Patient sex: M
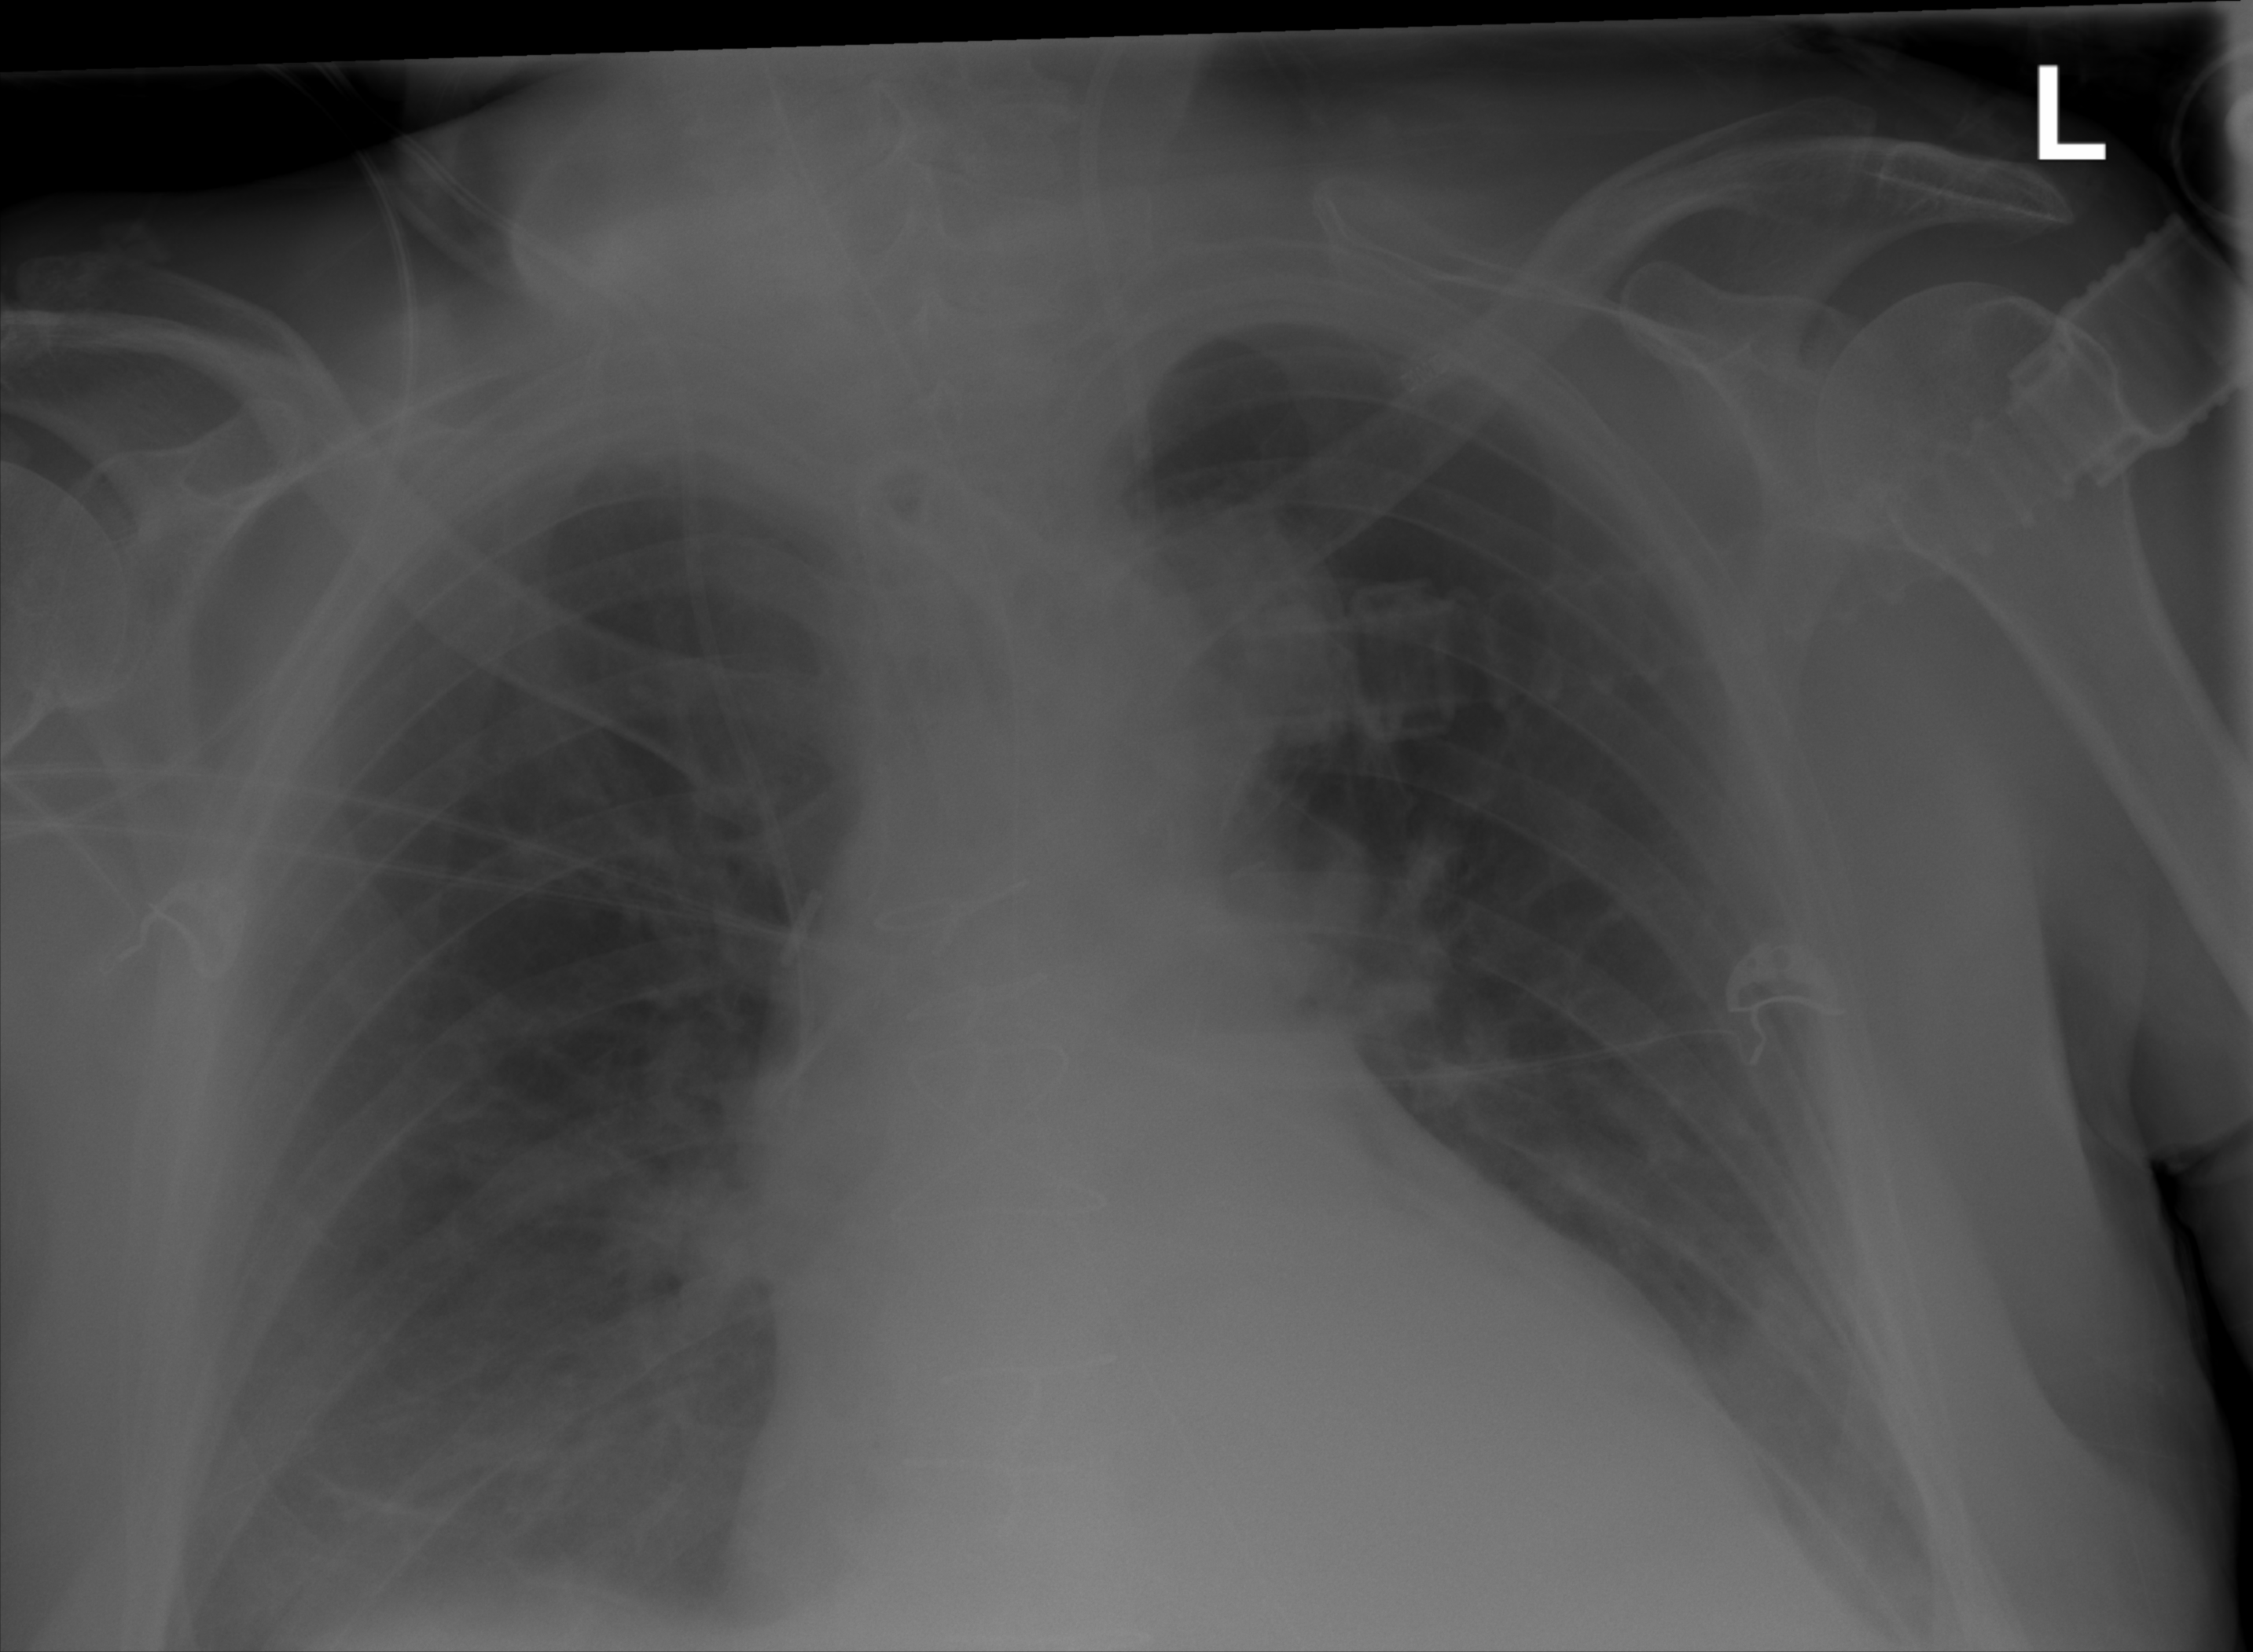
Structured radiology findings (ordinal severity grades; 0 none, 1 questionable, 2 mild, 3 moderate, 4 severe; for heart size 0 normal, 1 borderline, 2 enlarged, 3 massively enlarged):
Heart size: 2
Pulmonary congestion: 2
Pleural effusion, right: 0
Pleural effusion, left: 0
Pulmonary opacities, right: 0
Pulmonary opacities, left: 0
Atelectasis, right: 2
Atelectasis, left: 0